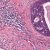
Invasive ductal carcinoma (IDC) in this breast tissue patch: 0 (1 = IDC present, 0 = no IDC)